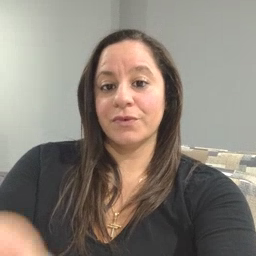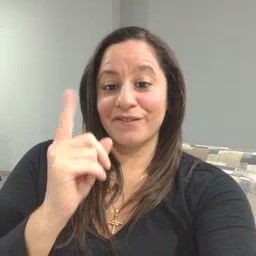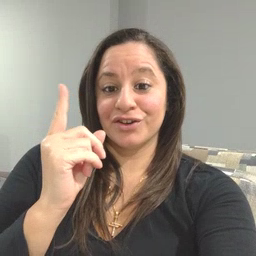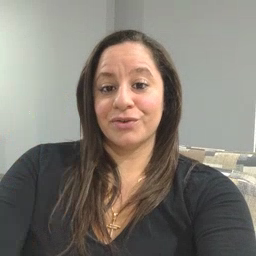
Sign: finger